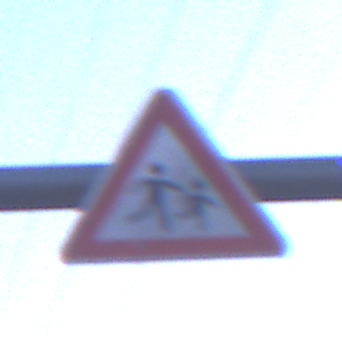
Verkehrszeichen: KinderLinks
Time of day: SunriseSunset
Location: Outdoor (Nature)
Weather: Clear
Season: NotSpecified
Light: Natural